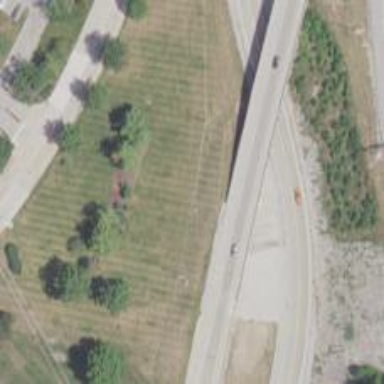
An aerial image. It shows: Trunk link highway passing over bridge.